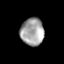
Tissue: prostate
Cell type: T cells
Senescence score: 0.7027
Nuclear area (px): 630
Mean DAPI intensity: 162.021